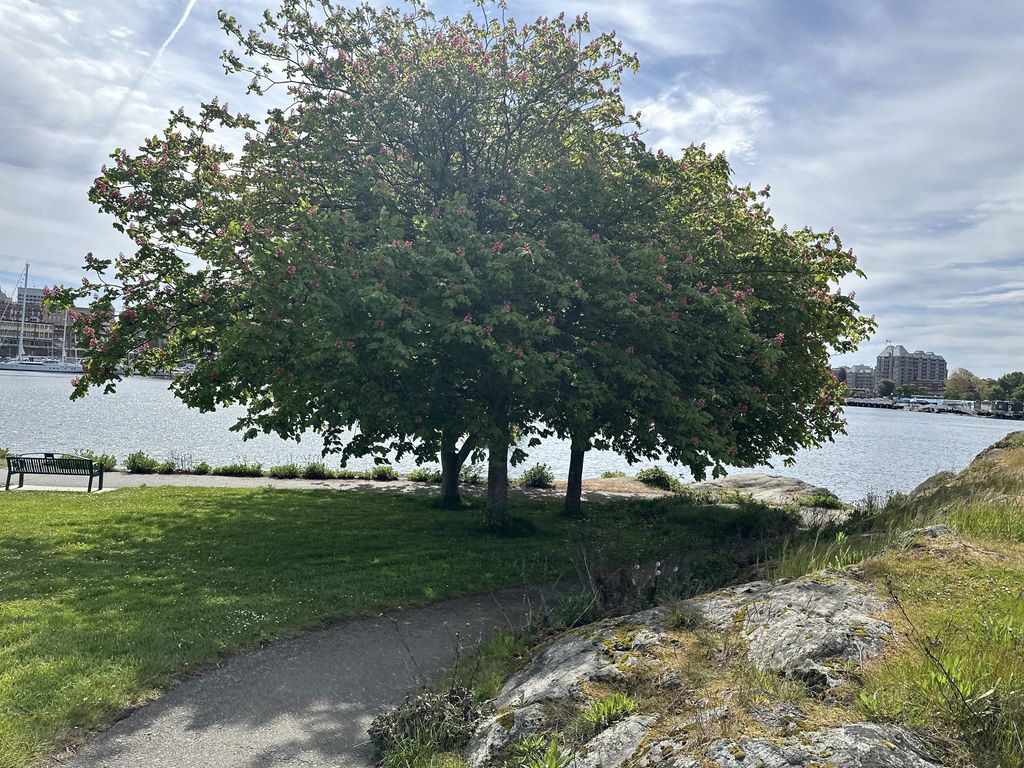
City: victoria